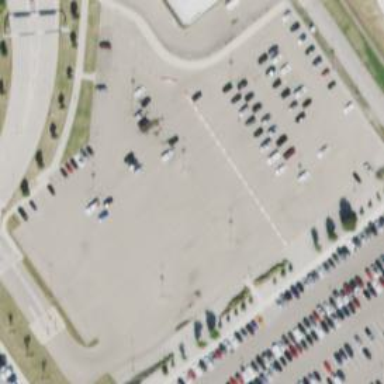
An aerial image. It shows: Parking area with asphalt surface.